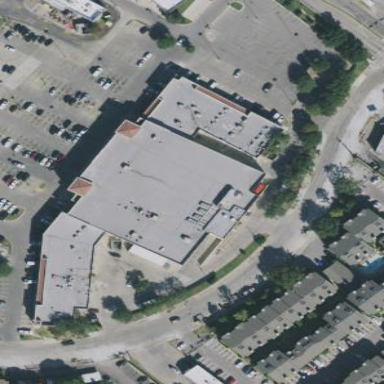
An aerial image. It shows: Commercial building housing supermarket.